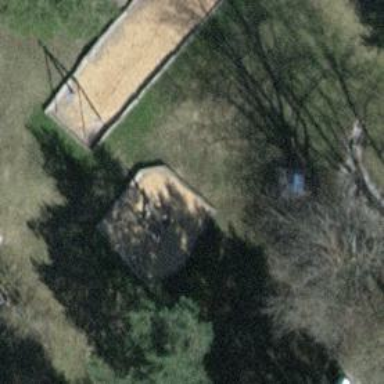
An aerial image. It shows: Sandpit at the playground.